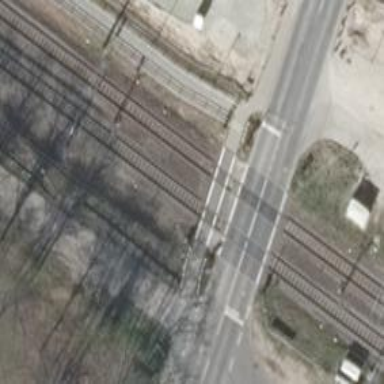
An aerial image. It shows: Railway crossing with full traffic signals.